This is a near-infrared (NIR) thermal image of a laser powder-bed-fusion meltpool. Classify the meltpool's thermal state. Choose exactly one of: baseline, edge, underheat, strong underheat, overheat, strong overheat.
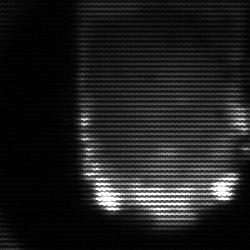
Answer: baseline